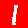
Digit: 1